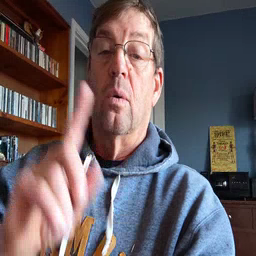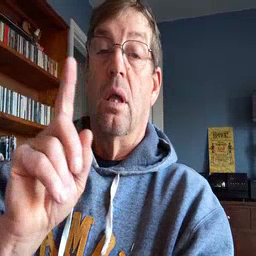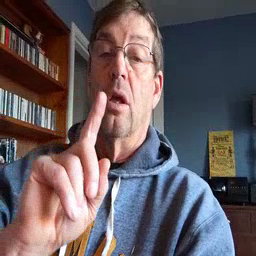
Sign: where